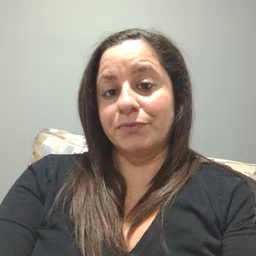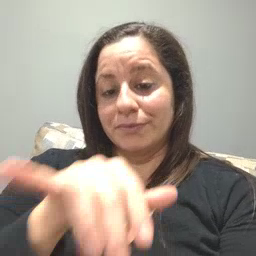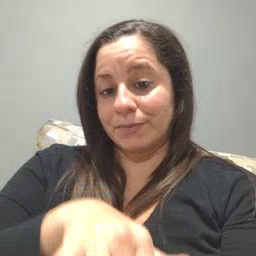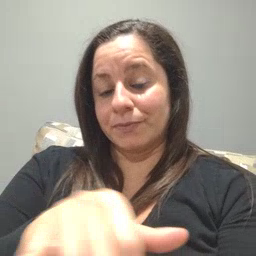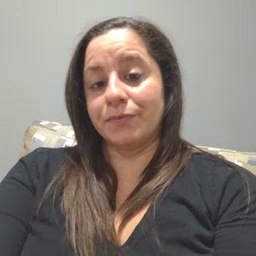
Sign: stay